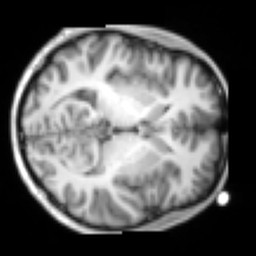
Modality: T1w
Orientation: axial